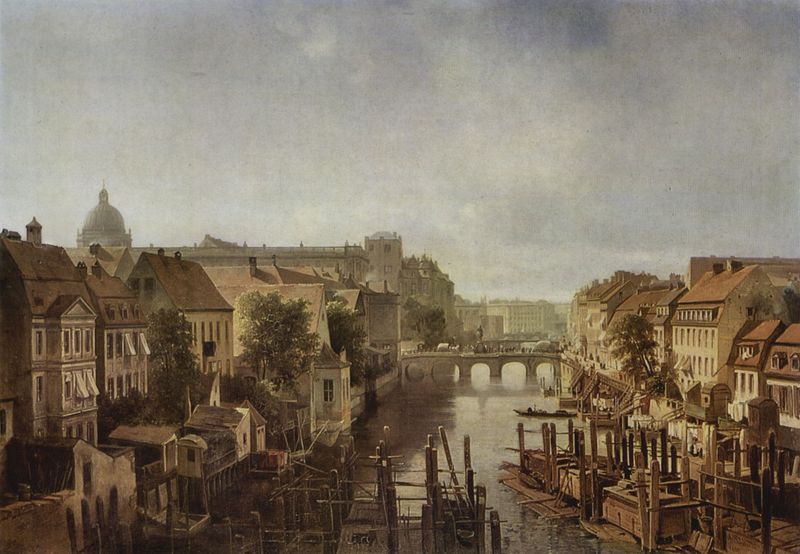
Titel: Aussicht von den Königlichen Mühlen am Mühlendamm nach der Langen Brücke in Berlin
Künstler: Albert Schwendy
Standort: Sankt Petersburg
Institution: Eremitage
Schlagwörter: baum, blau, blätter, gemälde, himmel, laub, mann, schatten, wasser, weiß, wolken, bäume, fluss, gelb, grün, kirchturm, menschen, ocker, see, stadt, ufer, abend, braun, bunt, fenster, frau, grau, holz, laterne, licht, paris, schwarz, strasse, dach, gebäude, haus, rot, schloss, wolke, beige, malerei, alt, mensch, stein, steine, holland, niederlande, öl, bach, ferne, gracht, häuser, pfähle, spiegelung, brücke, kanal, kirche, sonne, realismus, england, boot, boote, schuppen, turm, schiff, schiffe, sommer, düster, bogen, fassade, fassaden, italien, perspektive, vedute, wohnhäuser, dächer, giebel, hafen, anleger, joche, kai, kuppel, promenade, romantik, steg, spiegeln, geländer, frühling, menschenleer, reflexion, balkone, pfosten, stege, stadtansicht, bögen, erker, berlin, türme, palast, steinbrücke, dom, jalousie, kathedrale, rom, risalit, florenz, uferpromenade, etagen, altmeisterlich, london, stockwerke, bau, autos, pflöcke, historisch, amsterdam, baustelle, medici, uffizien, reihenhaus, hafenanlage, dock, schleuse, vorgärten, schmutzig, stadtkulisse, fkuß, hausboot, hausboote, perspektie, altmeister, feiner pinsel, abendlich, brücke bau, janal